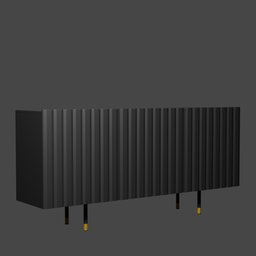
Label: architecture